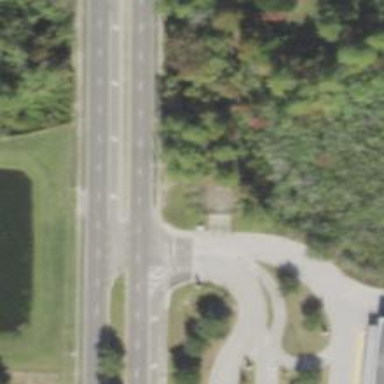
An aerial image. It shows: Uncontrolled crossing on the road.